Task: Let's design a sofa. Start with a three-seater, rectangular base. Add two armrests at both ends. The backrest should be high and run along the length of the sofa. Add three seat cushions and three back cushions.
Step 16:
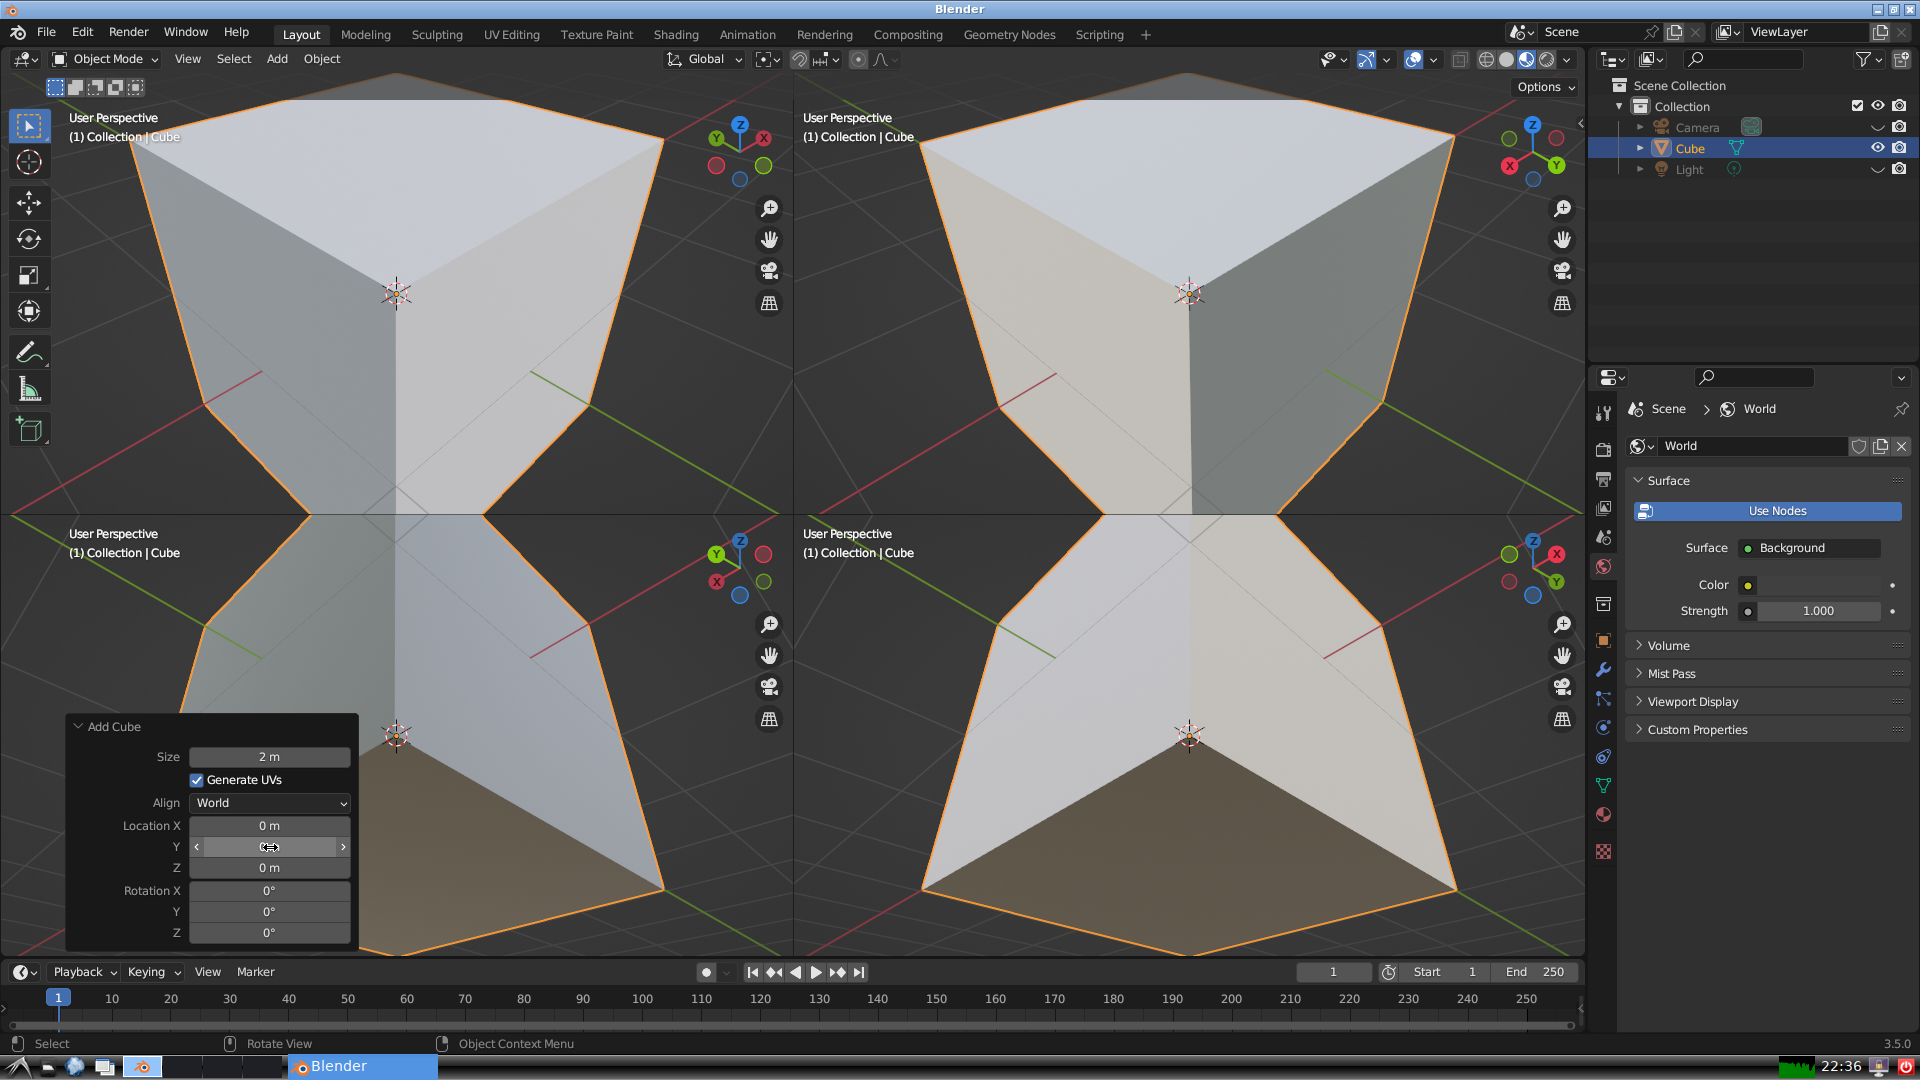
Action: click: no